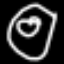
Label: donut